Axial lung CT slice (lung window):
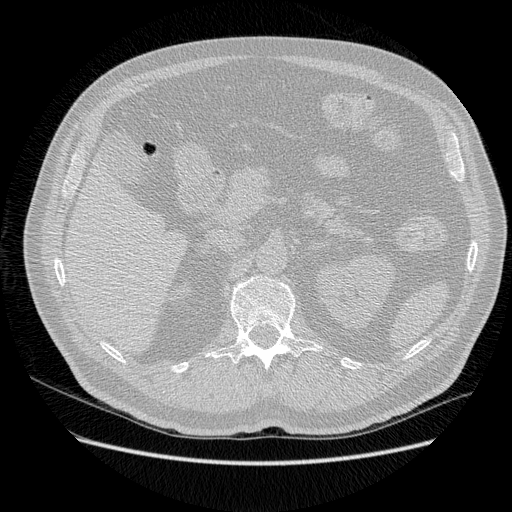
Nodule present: no